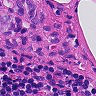
Metastatic tissue present: yes